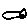
Label: cat